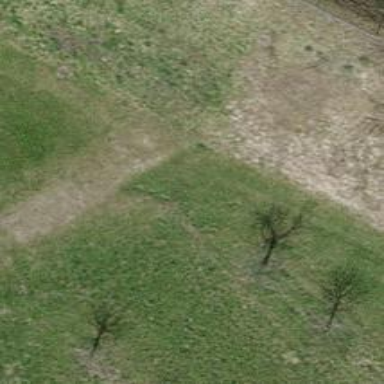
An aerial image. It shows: Footway covered with grass.